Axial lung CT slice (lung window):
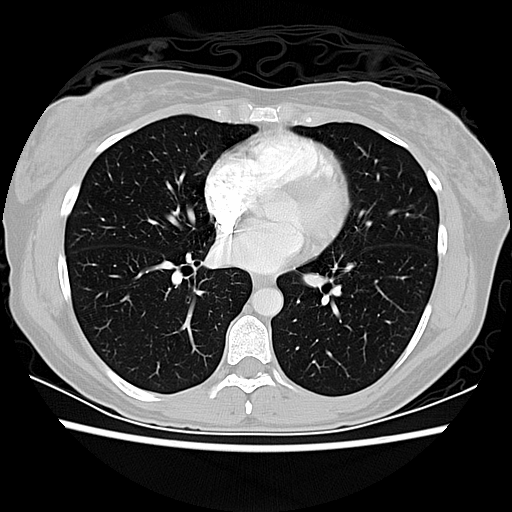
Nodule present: no